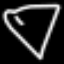
Label: diamond